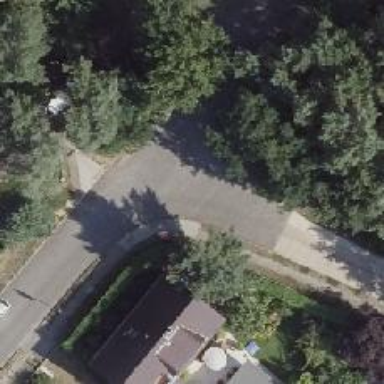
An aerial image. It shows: Residential road with sidewalk on the left side.